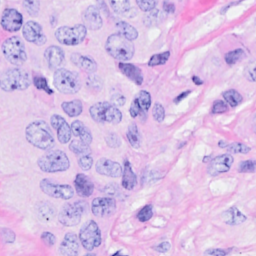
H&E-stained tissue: Breast